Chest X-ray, PA view. Patient: 33 years old, sex M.
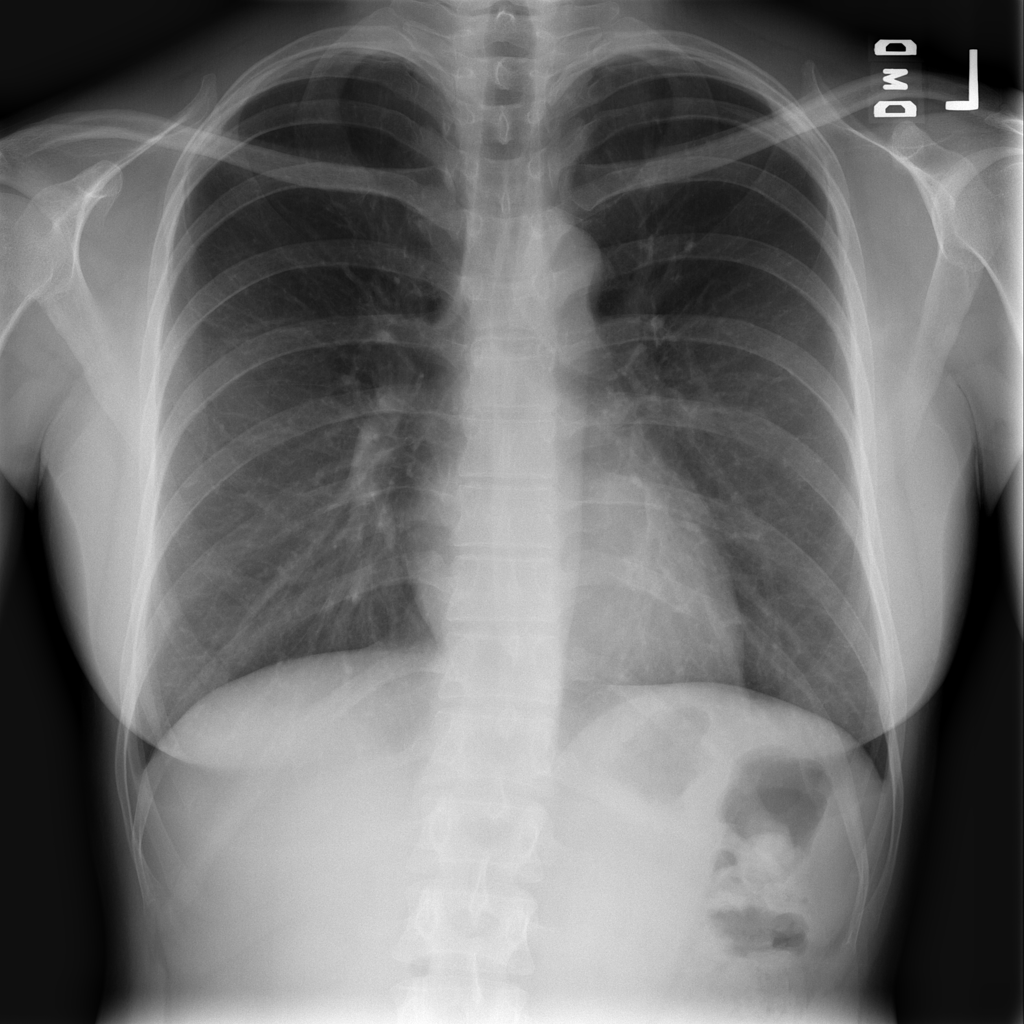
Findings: No Finding